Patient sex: M
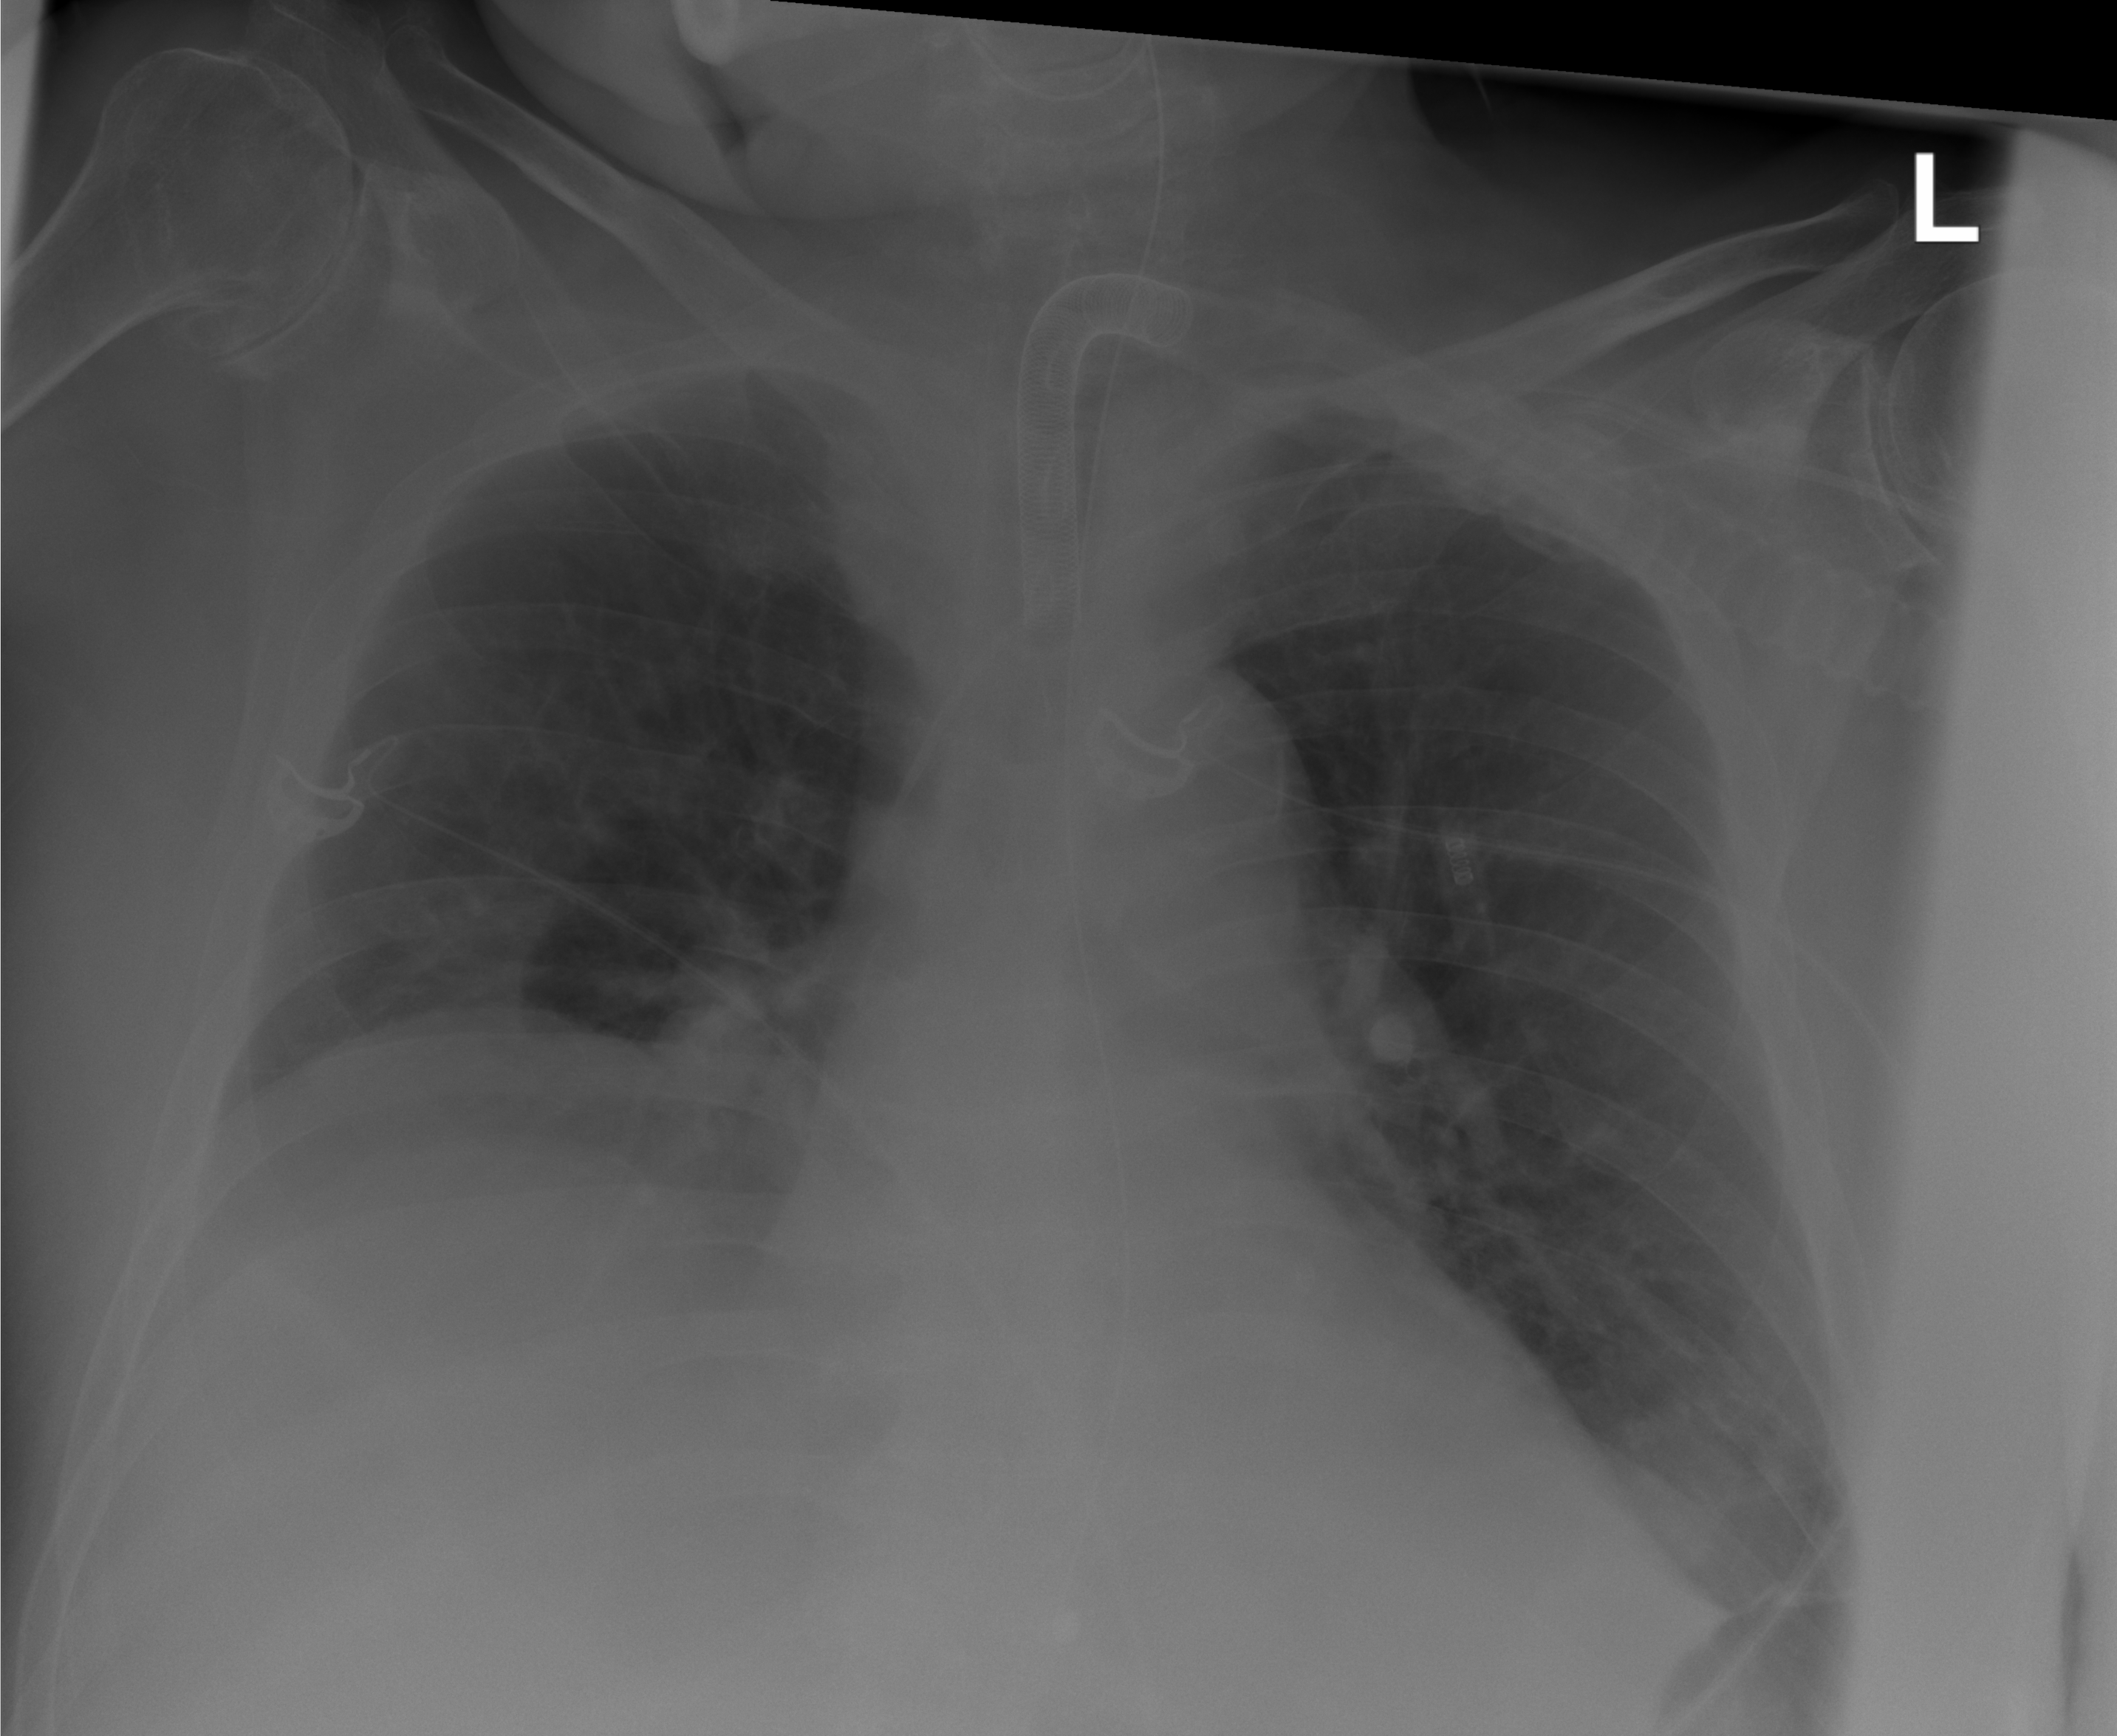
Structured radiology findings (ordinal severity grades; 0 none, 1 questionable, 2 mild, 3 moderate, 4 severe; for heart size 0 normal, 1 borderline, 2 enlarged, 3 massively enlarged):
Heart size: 1
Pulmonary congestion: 0
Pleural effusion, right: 2
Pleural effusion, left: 1
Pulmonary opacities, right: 0
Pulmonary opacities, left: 0
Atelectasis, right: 2
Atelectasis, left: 2